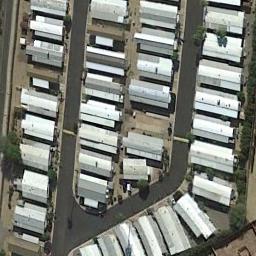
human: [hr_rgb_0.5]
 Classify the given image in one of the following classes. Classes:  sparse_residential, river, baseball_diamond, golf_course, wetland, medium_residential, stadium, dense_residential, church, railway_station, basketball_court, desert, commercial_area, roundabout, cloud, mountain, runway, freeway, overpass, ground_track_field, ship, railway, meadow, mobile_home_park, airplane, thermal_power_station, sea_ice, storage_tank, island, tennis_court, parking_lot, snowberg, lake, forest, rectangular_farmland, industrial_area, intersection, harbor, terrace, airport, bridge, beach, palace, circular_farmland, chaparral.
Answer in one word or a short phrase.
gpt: mobile_home_park